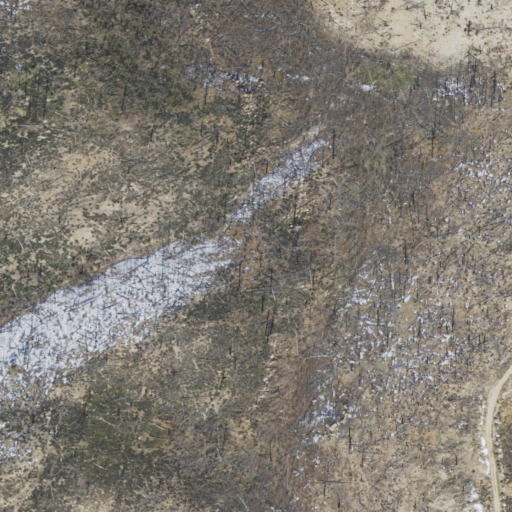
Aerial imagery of plain(s) in Arizona named Kaibab Plateau containing only shrub